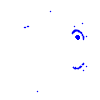
Particle: pion